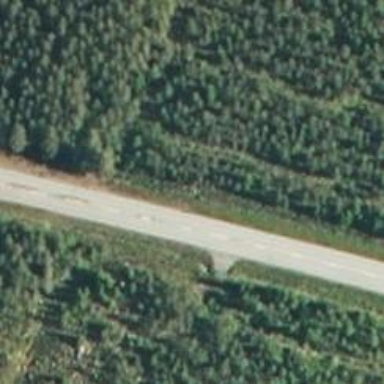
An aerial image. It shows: Asphalt road classified as trunk highway.